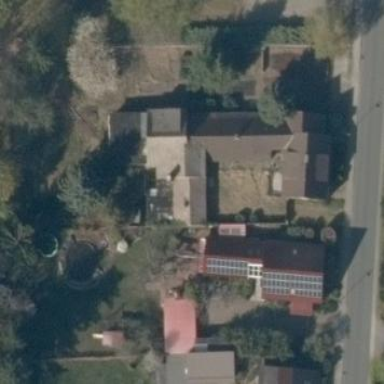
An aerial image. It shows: Detached building.